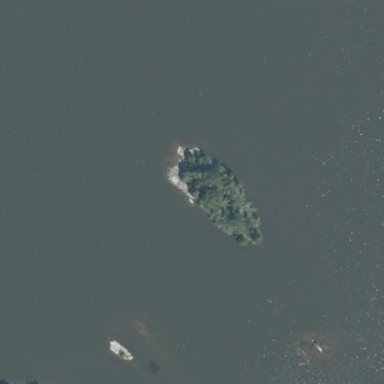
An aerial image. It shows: Islet.